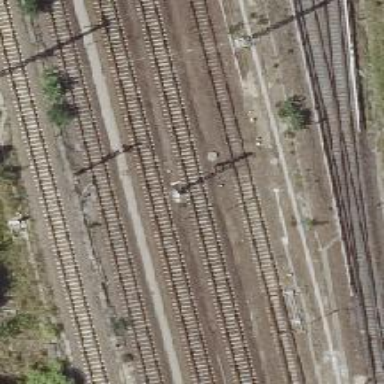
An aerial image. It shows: Railway signal.